Question: I'm creating a Swing GUI in Netbeans. The purpose of this GUI is to open an (buffered)image (in a JLabel as icon) and apply Affine transforms on it. Now there are 4 transforms that I'm doing as follows.

Now, each transform requires two sliders to change the X and Y value, except that of rotate, which will require only one. I did it this way since its much better than having to do four tabs for all 4 types of transforms. Also I want it to be such that , for example, if an image is rotated, the same rotated image can be sheared by selecting shear from the Drop down list.
The problem is (are):
How do i repaint the label icon and apply different transform on the same repainted image?
Also, how do i change the minimum and maximum value of JSlider depanding on the effect selected?
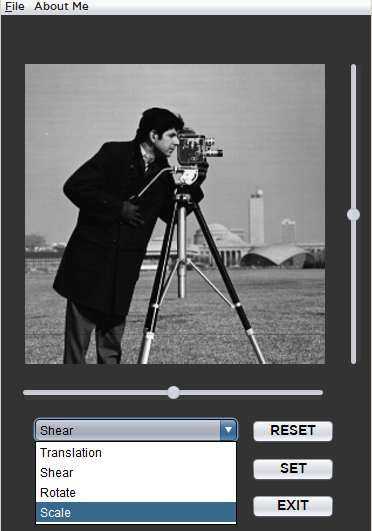
Answer: You should store originally loaded BufferedImage, and create its copy - that way you won't "destroy" it.
As for the changing value there are methods setMaximum and setMinimum - add listener to list, as stated in <URL> and modify the values.